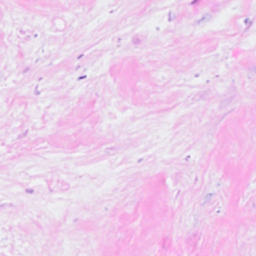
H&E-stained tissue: Breast